Question: I have successfully created a chart using High Chart to compare the expected time & arrival time of a patient.
However, I am now having an issue with the 'label' of the columns; which is displaying time in 'milliseconds'.
The screen shot below shows the issue:

How do I change the label to display time in format (H:M:S)
CODE:
'''
<script type="text/javascript">
function drawChart(){
var chart = new Highcharts.Chart({
chart: {
renderTo: 'divforchart',
type:'column',
},
xAxis: {
name:'patients',
categories: [<?php
echo "'".$names[0]."'";
for($i = 1; $i < sizeof($names); $i++){
echo ",'".$names[$i]."'";
}
?>]
},
yAxis: {
type: 'datetime',
dateTimeLabelFormats: {
//force all formats to be hour:minute:second
second: '%H:%M:%S',
minute: '%H:%M:%S',
hour: '%H:%M:%S',
day: '%H:%M:%S',
week: '%H:%M:%S',
month: '%H:%M:%S',
year: '%H:%M:%S'
},
min: <?php echo "Date.UTC(".gmdate("Y,m,d,H",strtotime($minDate)).")";?>
},
series: [
{
name: 'Arrival time',
data: [<?php
echo "['".$names[0]."',Date.UTC(".gmdate("Y,m,d,H,i,s",strtotime($Arrival_time[0])).")]";
for($i = 1; $i < sizeof($names); $i++){
echo "
,['".$names[$i]."',Date.UTC(".gmdate("Y,m,d,H,i,s",strtotime($Arrival_time[$i])).")]";
}
?>]
},
{
name: 'Expected time',
data: [<?php
echo "['".$names[0]."',Date.UTC(".gmdate("Y,m,d,H,i,s",strtotime($Expected_time[0])).")]";
for($i = 1; $i < sizeof($names); $i++){
echo "
,['".$names[$i]."',Date.UTC(".gmdate("Y,m,d,H,i,s",strtotime($Expected_time[$i])).")]";
}
?>]
}
]
});
}
</script>
</head>
<body onLoad="drawChart()">
<div id="divforchart" style="height: 400px"></div>
</body>
'''
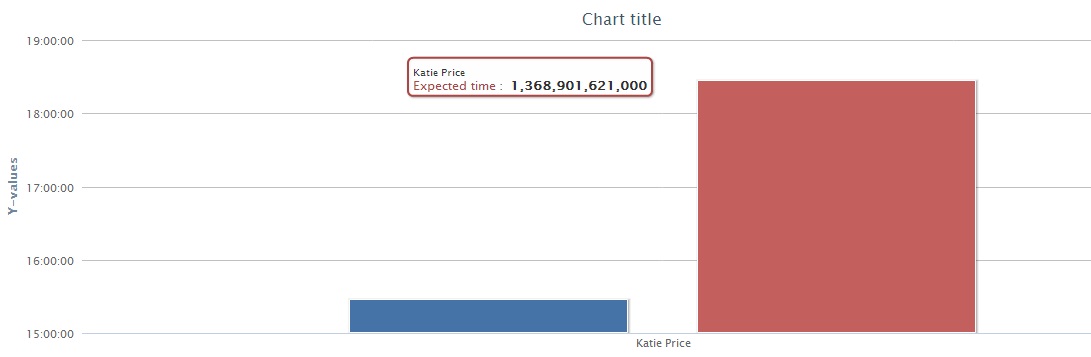
Answer: By the look of it, you are referring to the tooltip, not the dataLabel.
You can use the formatter function to format the date properly:
<URL>
(if you are in fact talking about the dataLabel, you can do the same thing still: <URL>
I think the default is to numberFormat the y axis value, but you will want to instead use the dateFormat function in your formatter:
<URL>
If you need help implementing, create a jsfiddle ( <URL> and post back